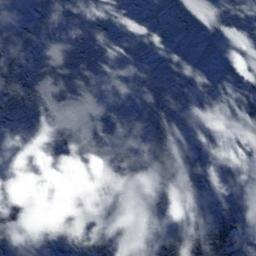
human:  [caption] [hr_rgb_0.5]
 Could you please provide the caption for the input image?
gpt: The white cloud is above land .

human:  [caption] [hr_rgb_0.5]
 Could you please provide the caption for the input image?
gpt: There is a layer of floating clouds on the sea .

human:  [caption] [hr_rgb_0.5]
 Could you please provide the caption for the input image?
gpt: Large fluffy white clouds on blue sea .

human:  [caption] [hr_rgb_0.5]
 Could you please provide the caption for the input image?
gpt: The cumulus clouds are located above the surface of the sea .

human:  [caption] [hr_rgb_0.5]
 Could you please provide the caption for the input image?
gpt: There are some white clouds over a blue sea .